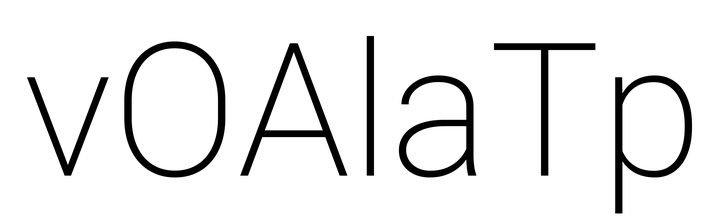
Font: Roboto_ExtraLight